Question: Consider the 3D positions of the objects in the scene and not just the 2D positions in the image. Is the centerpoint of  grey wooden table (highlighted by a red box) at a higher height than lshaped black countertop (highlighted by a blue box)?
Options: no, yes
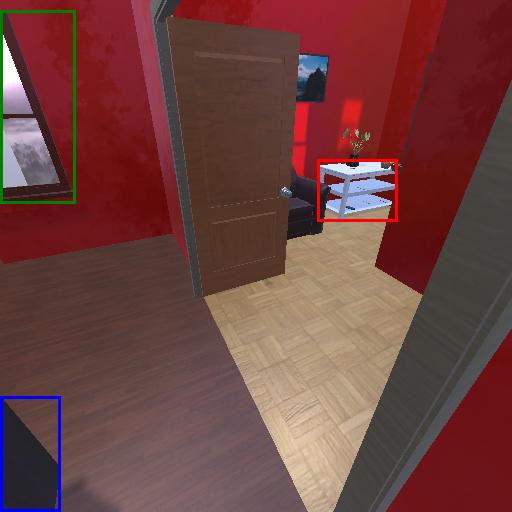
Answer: no